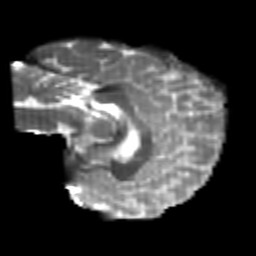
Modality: T2w
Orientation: sagittal
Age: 26
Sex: female
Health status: healthy
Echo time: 0.074 s